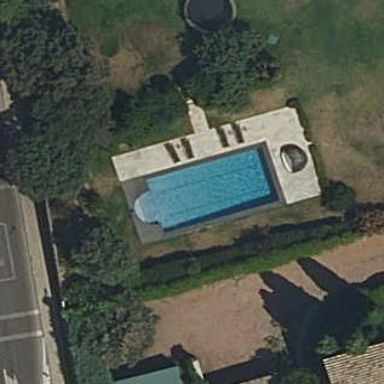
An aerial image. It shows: Swimming pool located in leisure land.